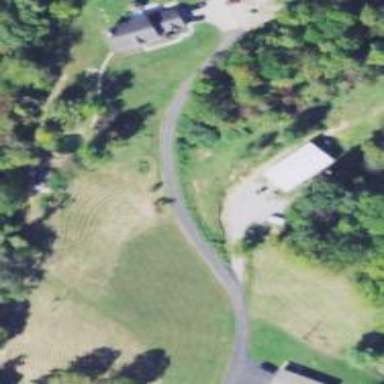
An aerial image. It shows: Driveway.